Question: I'm using jfeinstein10 / SlidingMenu and I want to add buttons to title bar like this:

but I don't know how make this, please help me
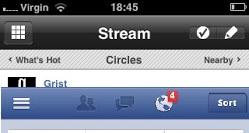
Answer: This can be done with the built-in <URL>.